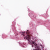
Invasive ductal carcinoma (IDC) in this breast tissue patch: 0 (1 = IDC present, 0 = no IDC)